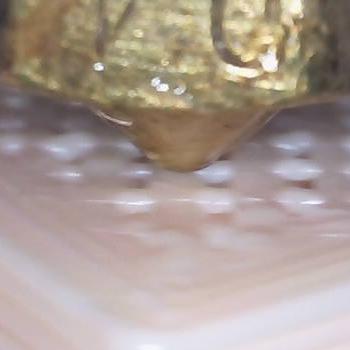
Flow rate: 252%